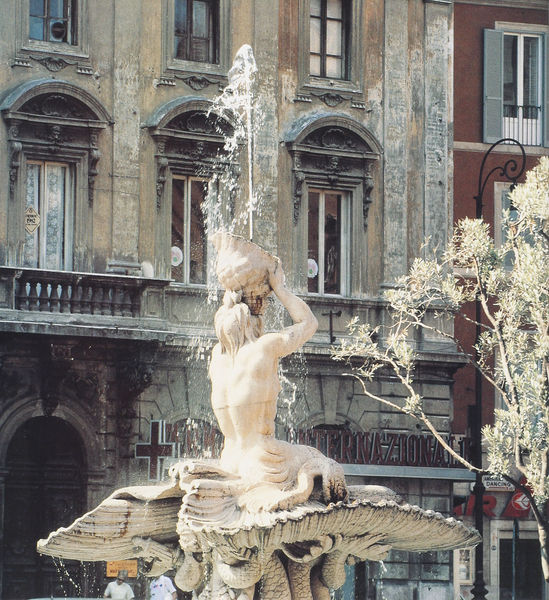
Titel: Triton-Brunnen
Künstler: Giovanni Lorenzo Bernini
Standort: Rom, Piazza Barberini (EU - I - Latium)
Schlagwörter: baum, gott, wasser, fenster, haus, schale, brunnen, italien, venedig, platz, werbung, foto, antike, rom, fontaine, fontäne, muschel, fische, neptun, triton, nöck, muscheö, itali, nice, nepton, wassermann#